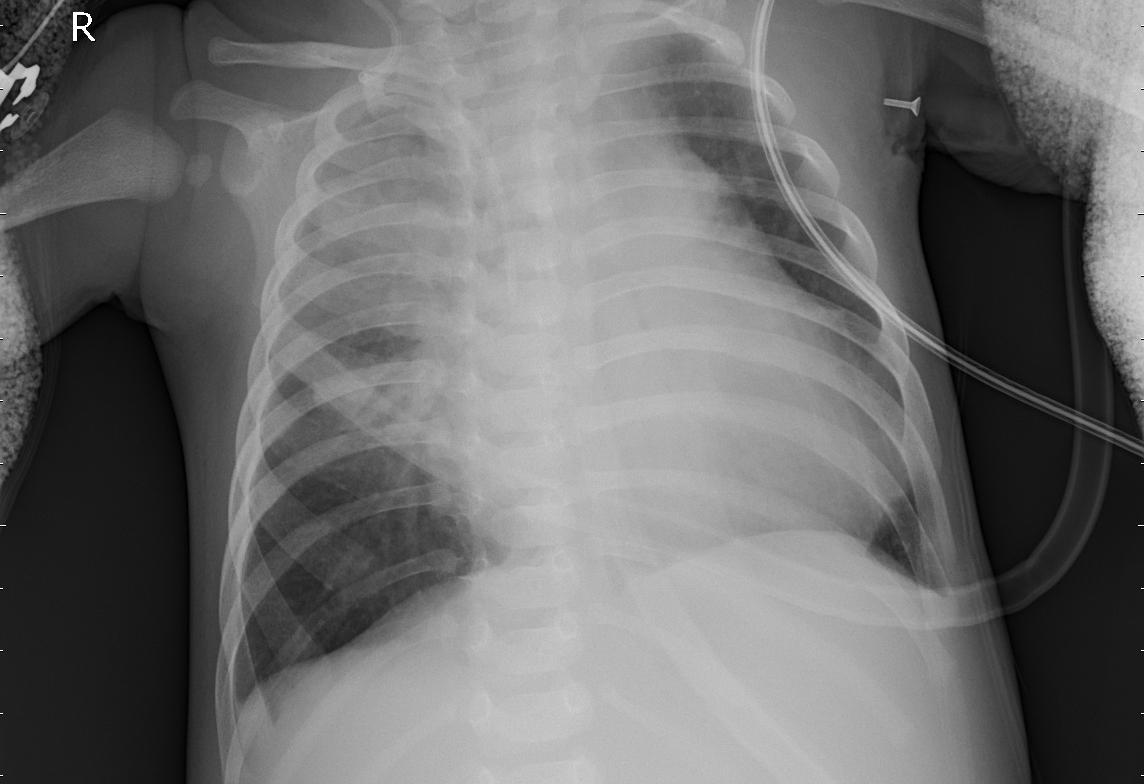
Diagnosis: PNEUMONIA